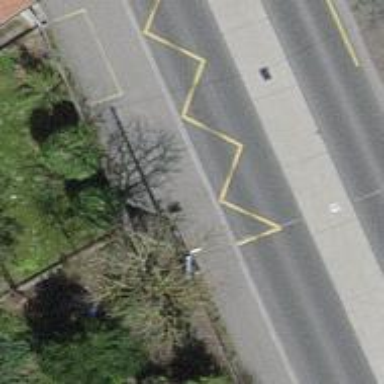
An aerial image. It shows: Platform for public transport. The platform is located by the road.